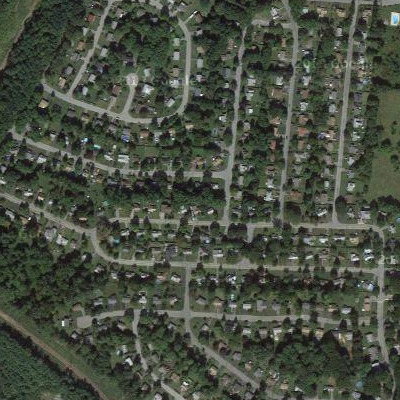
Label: fResident